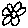
Label: flower